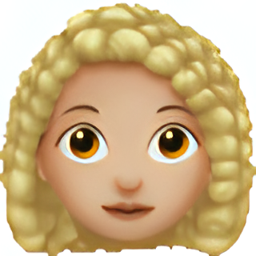
Name: woman curly haired medium light skin tone
Emoji: 👩🏼‍🦱
Group: People & Body
Sub-group: person